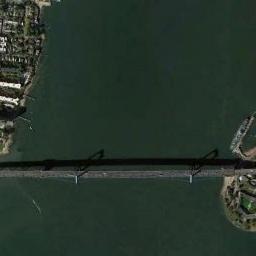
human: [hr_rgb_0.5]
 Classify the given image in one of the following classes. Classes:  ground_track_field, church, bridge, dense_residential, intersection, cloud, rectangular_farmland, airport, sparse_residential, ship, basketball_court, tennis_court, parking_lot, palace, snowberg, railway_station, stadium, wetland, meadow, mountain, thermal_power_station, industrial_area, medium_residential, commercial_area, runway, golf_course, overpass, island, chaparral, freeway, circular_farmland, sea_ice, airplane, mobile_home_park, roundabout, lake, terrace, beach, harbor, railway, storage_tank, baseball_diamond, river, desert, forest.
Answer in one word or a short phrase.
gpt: bridge